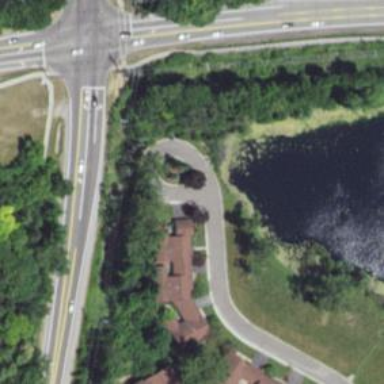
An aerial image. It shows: Turning loop on the road.